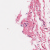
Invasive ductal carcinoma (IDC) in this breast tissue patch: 0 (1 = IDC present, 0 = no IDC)